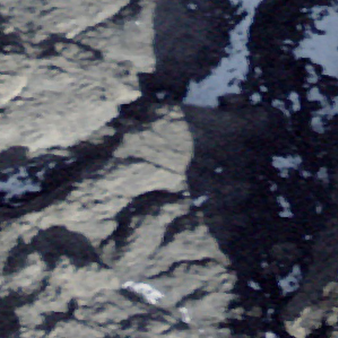
Label: other